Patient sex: M
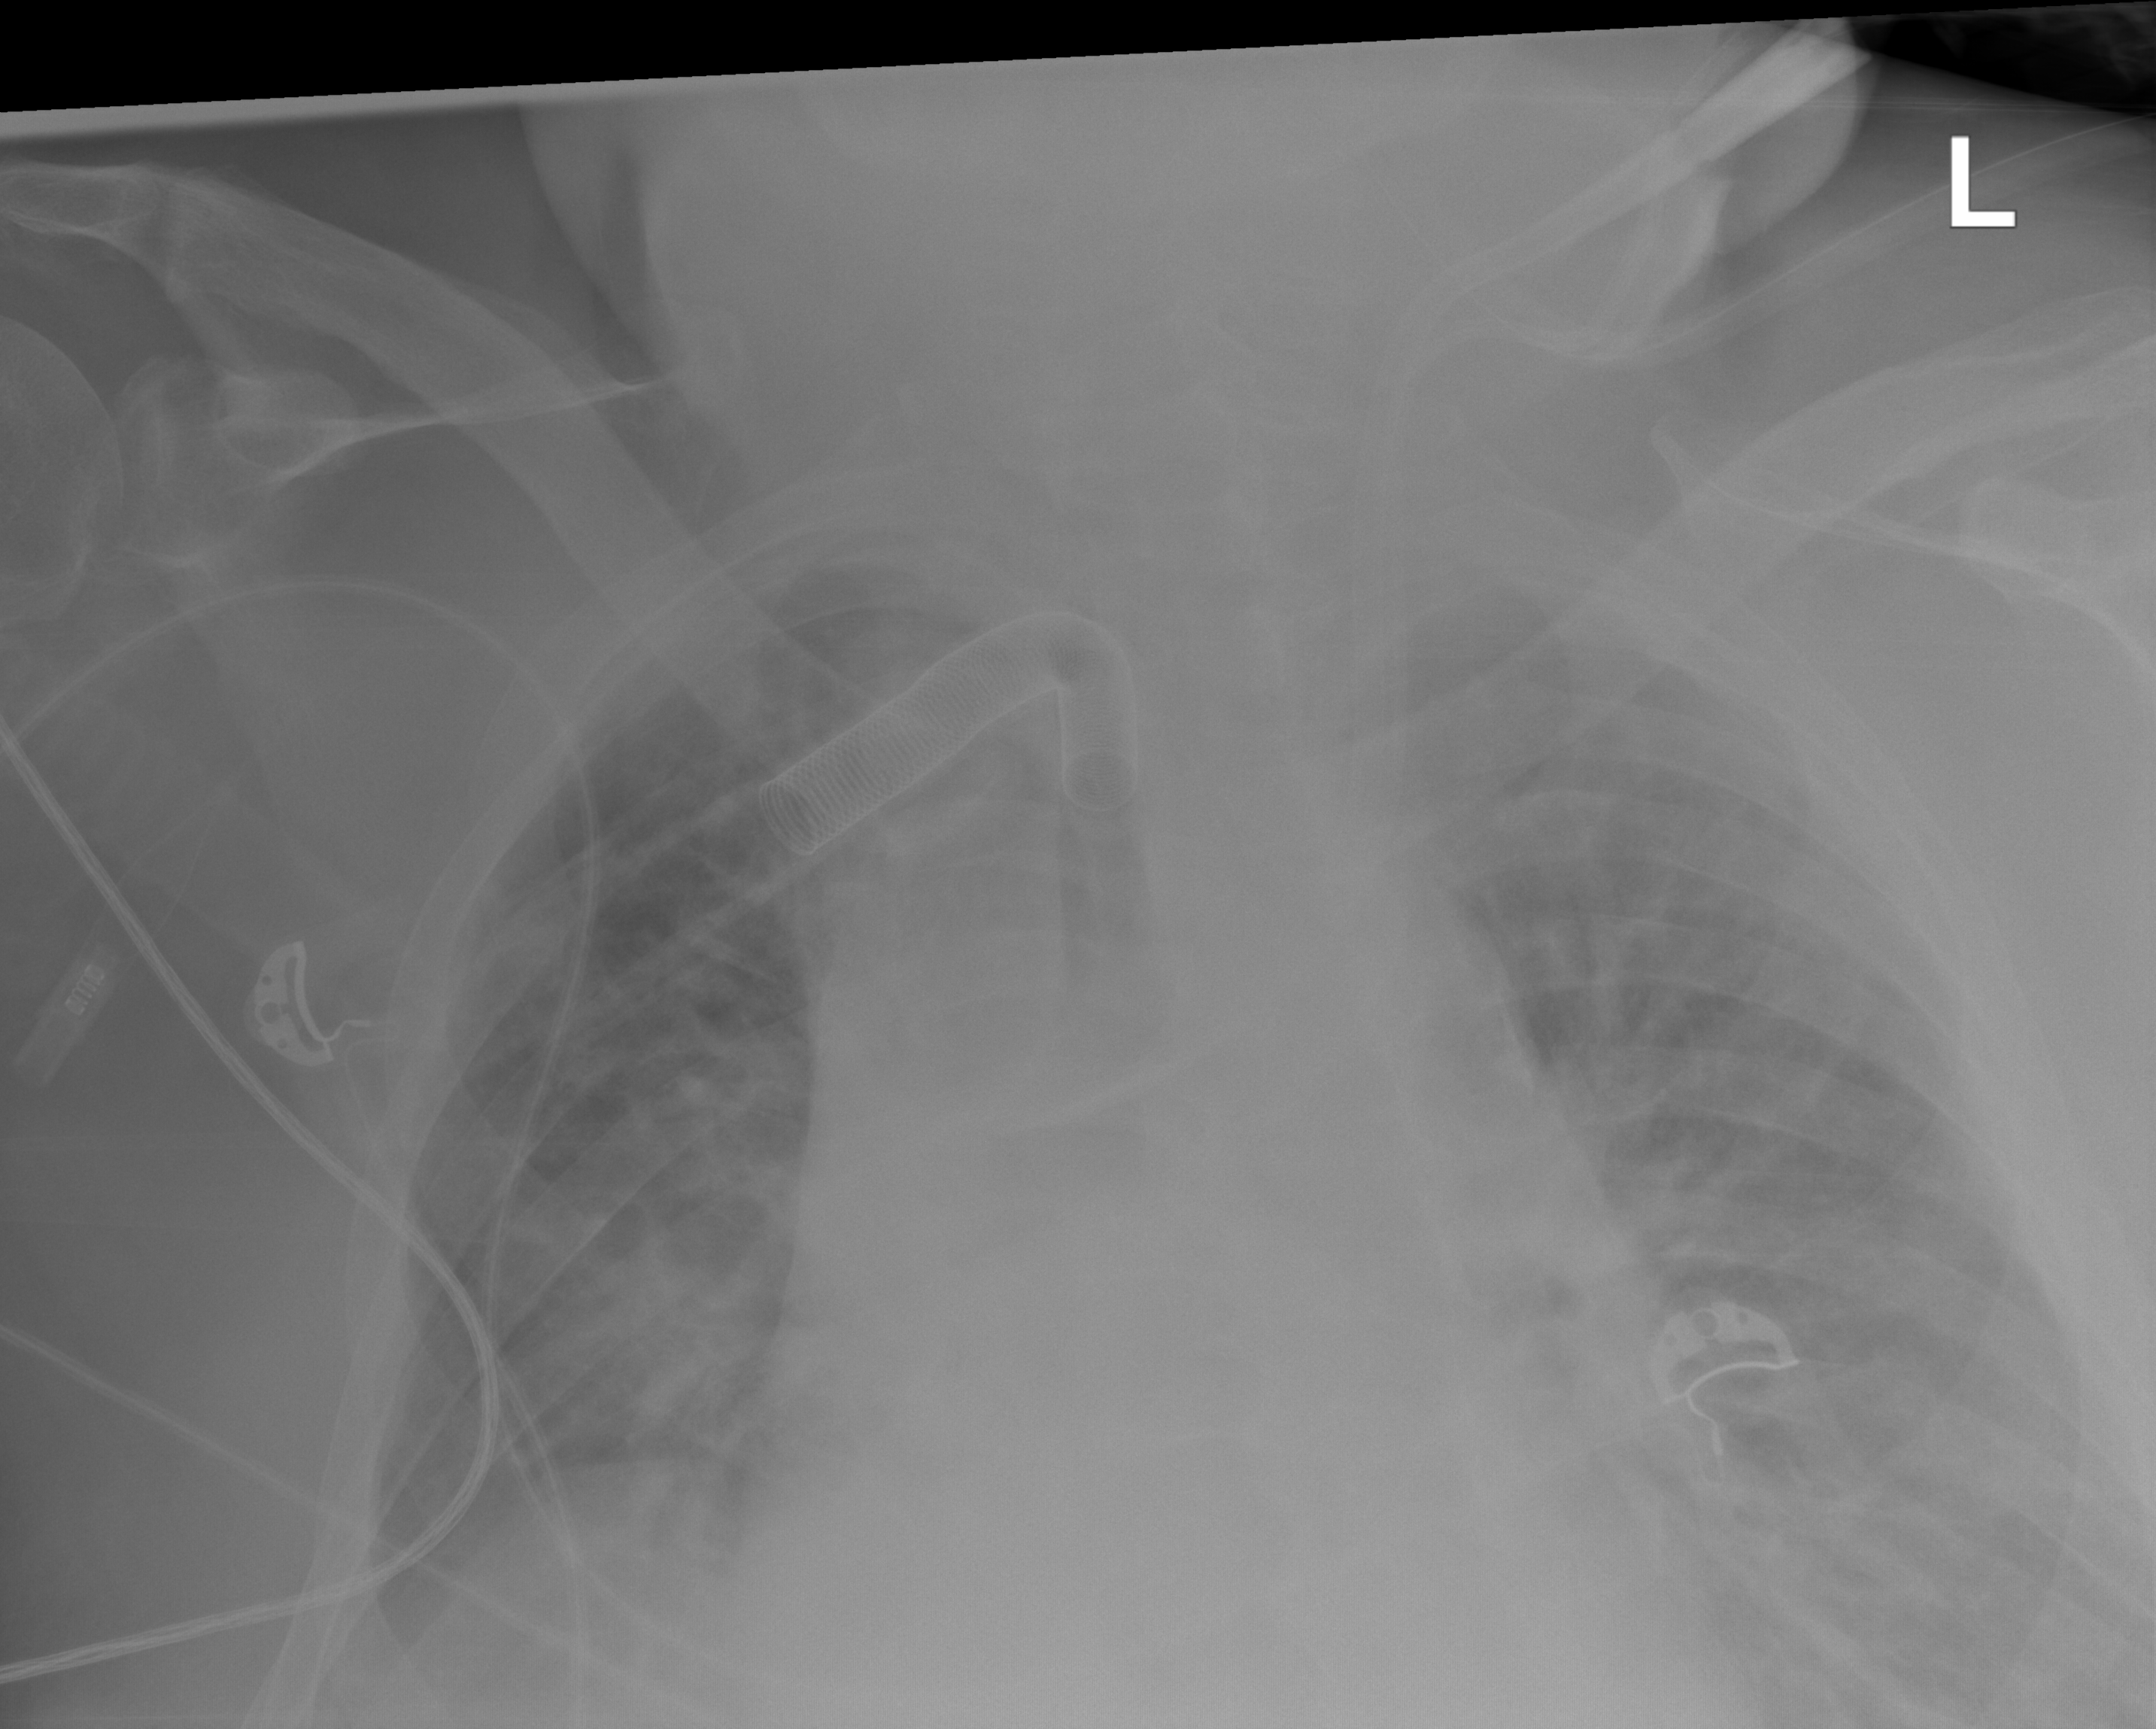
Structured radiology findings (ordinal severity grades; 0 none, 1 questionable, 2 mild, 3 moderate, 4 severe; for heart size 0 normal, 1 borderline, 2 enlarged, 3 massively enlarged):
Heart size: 2
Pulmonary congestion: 3
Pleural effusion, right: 3
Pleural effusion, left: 2
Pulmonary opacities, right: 1
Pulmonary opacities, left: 1
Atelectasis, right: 3
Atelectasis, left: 3